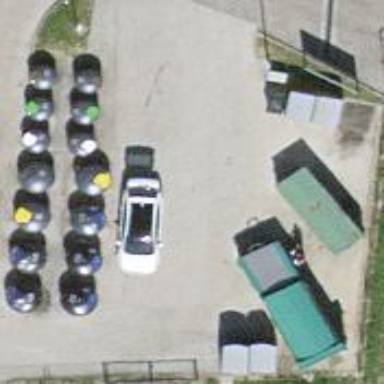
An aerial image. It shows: Recycling center for various types of waste.